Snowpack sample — Snodgrass Mountain, Crested Butte, Colorado (2/4/25, 12:06 PM MST)
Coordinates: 38.923, -106.968
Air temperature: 35 °F
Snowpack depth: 80 cm
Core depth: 10 cm
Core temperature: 32 °F
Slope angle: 14°, slope face: 78°
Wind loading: low
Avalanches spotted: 0
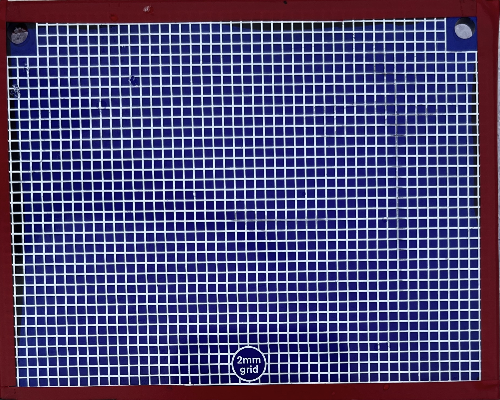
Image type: profile
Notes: No avalanches nearby, unusually warm weather for the last month reported by residents, Collected 25 yards from treeline